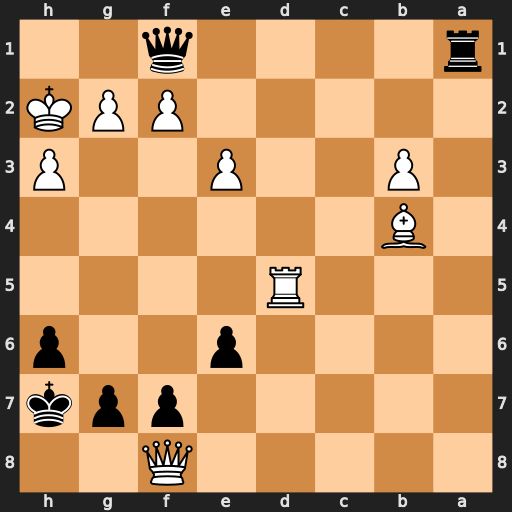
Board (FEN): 5Q2/5ppk/4p2p/3R4/1B6/1P2P2P/5PPK/r4q2
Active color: b
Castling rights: -
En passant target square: -
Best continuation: Qh1+ Kg3 Rg1 Rd8 Qxg2+